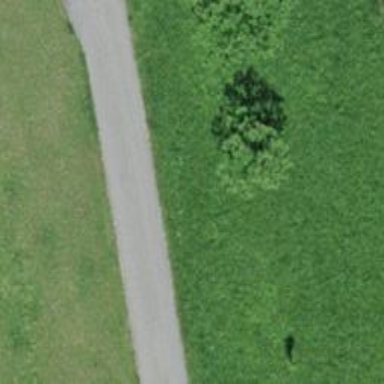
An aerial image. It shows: Residential road with gravel surface.